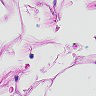
Metastatic tissue present: no